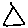
Label: triangle